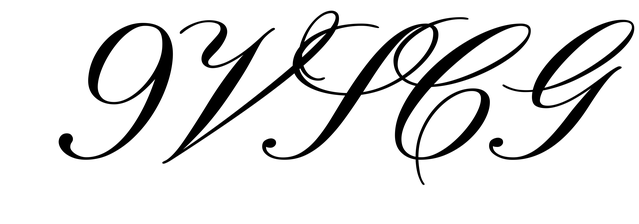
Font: PinyonScript-Regular